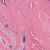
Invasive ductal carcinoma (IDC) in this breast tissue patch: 0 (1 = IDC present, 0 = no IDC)